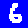
Digit: 6